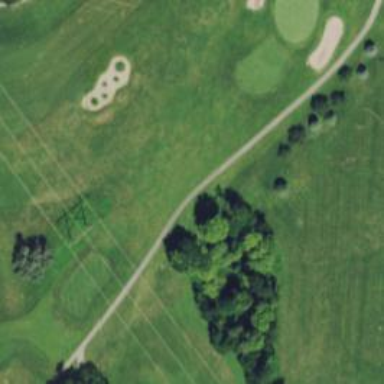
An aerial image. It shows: Path for both road and golf.